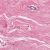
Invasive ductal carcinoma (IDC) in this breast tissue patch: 0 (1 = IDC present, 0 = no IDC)